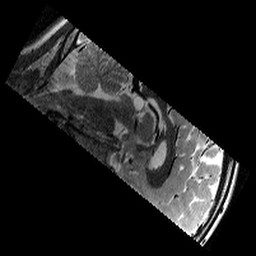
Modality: T2w
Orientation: sagittal
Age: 10
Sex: male
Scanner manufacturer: siemens
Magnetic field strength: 3 T
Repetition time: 9.23 s
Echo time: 0.067 s